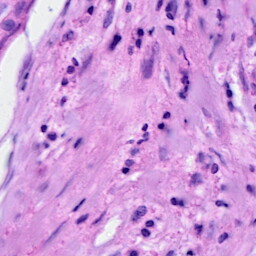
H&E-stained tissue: Breast